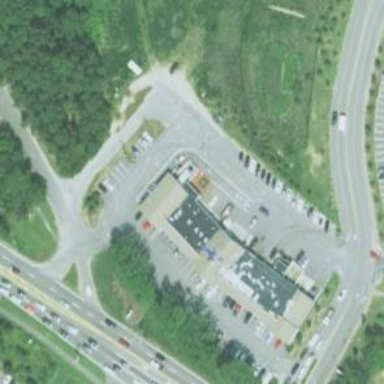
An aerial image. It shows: Parking space is available.